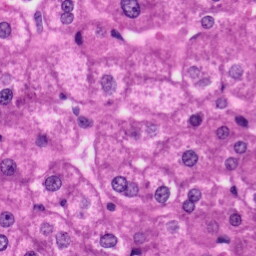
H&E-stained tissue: Liver